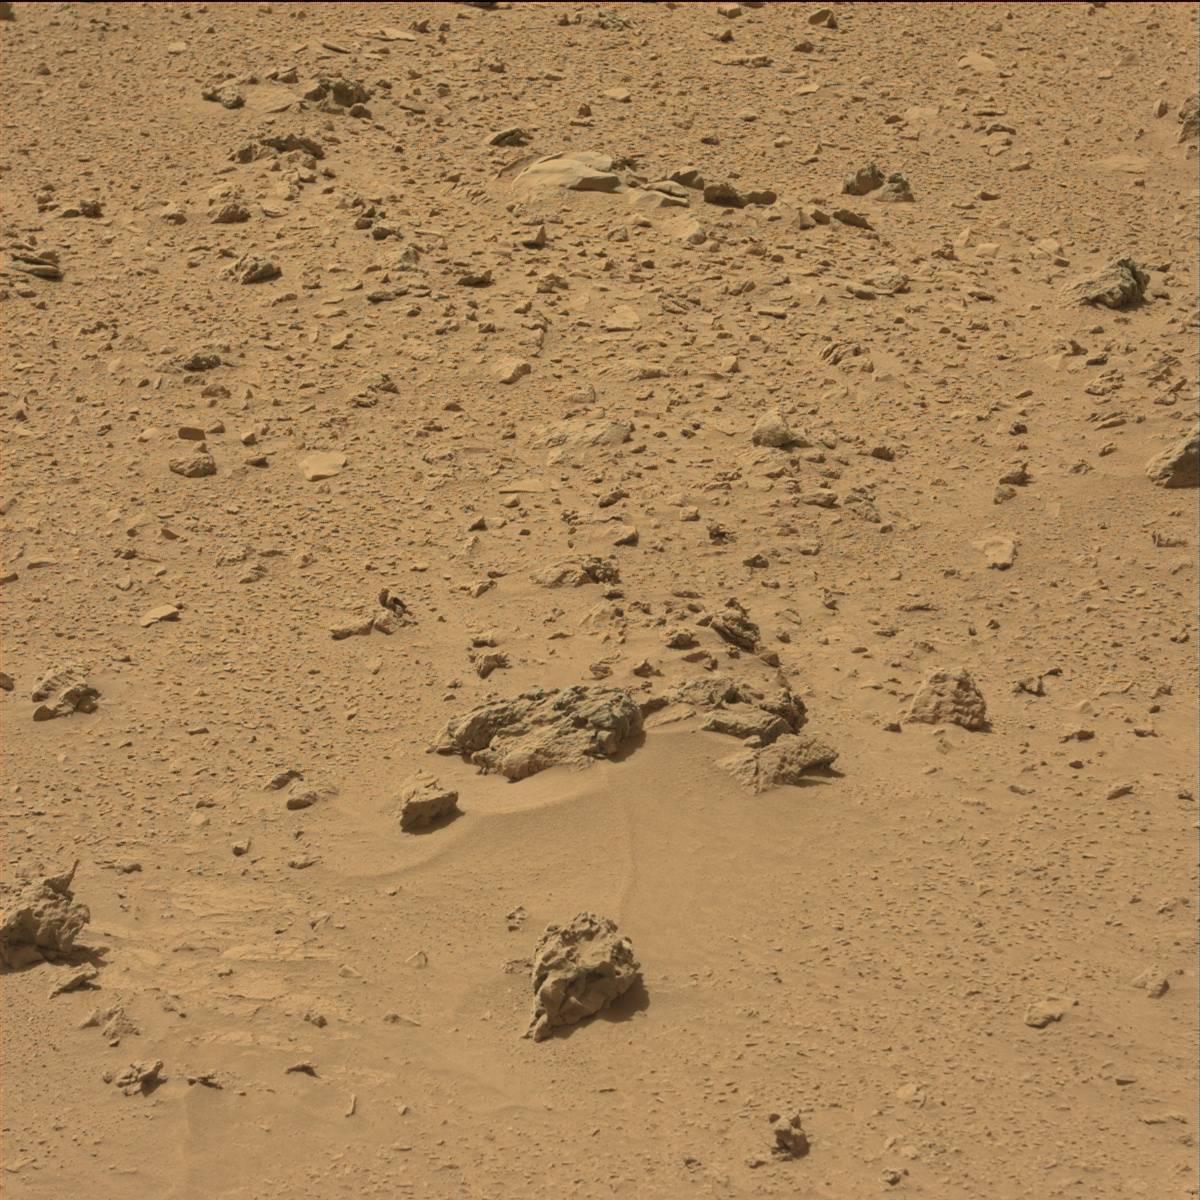
Terrain classes present: Bedrock, Rock, Sand / Soil